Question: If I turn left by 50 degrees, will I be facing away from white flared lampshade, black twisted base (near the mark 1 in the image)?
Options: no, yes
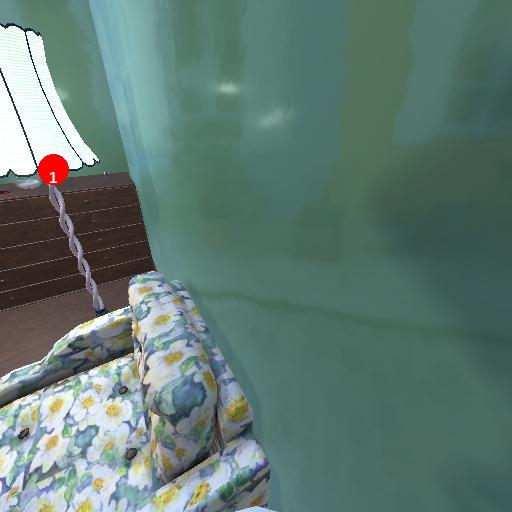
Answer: no